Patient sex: F
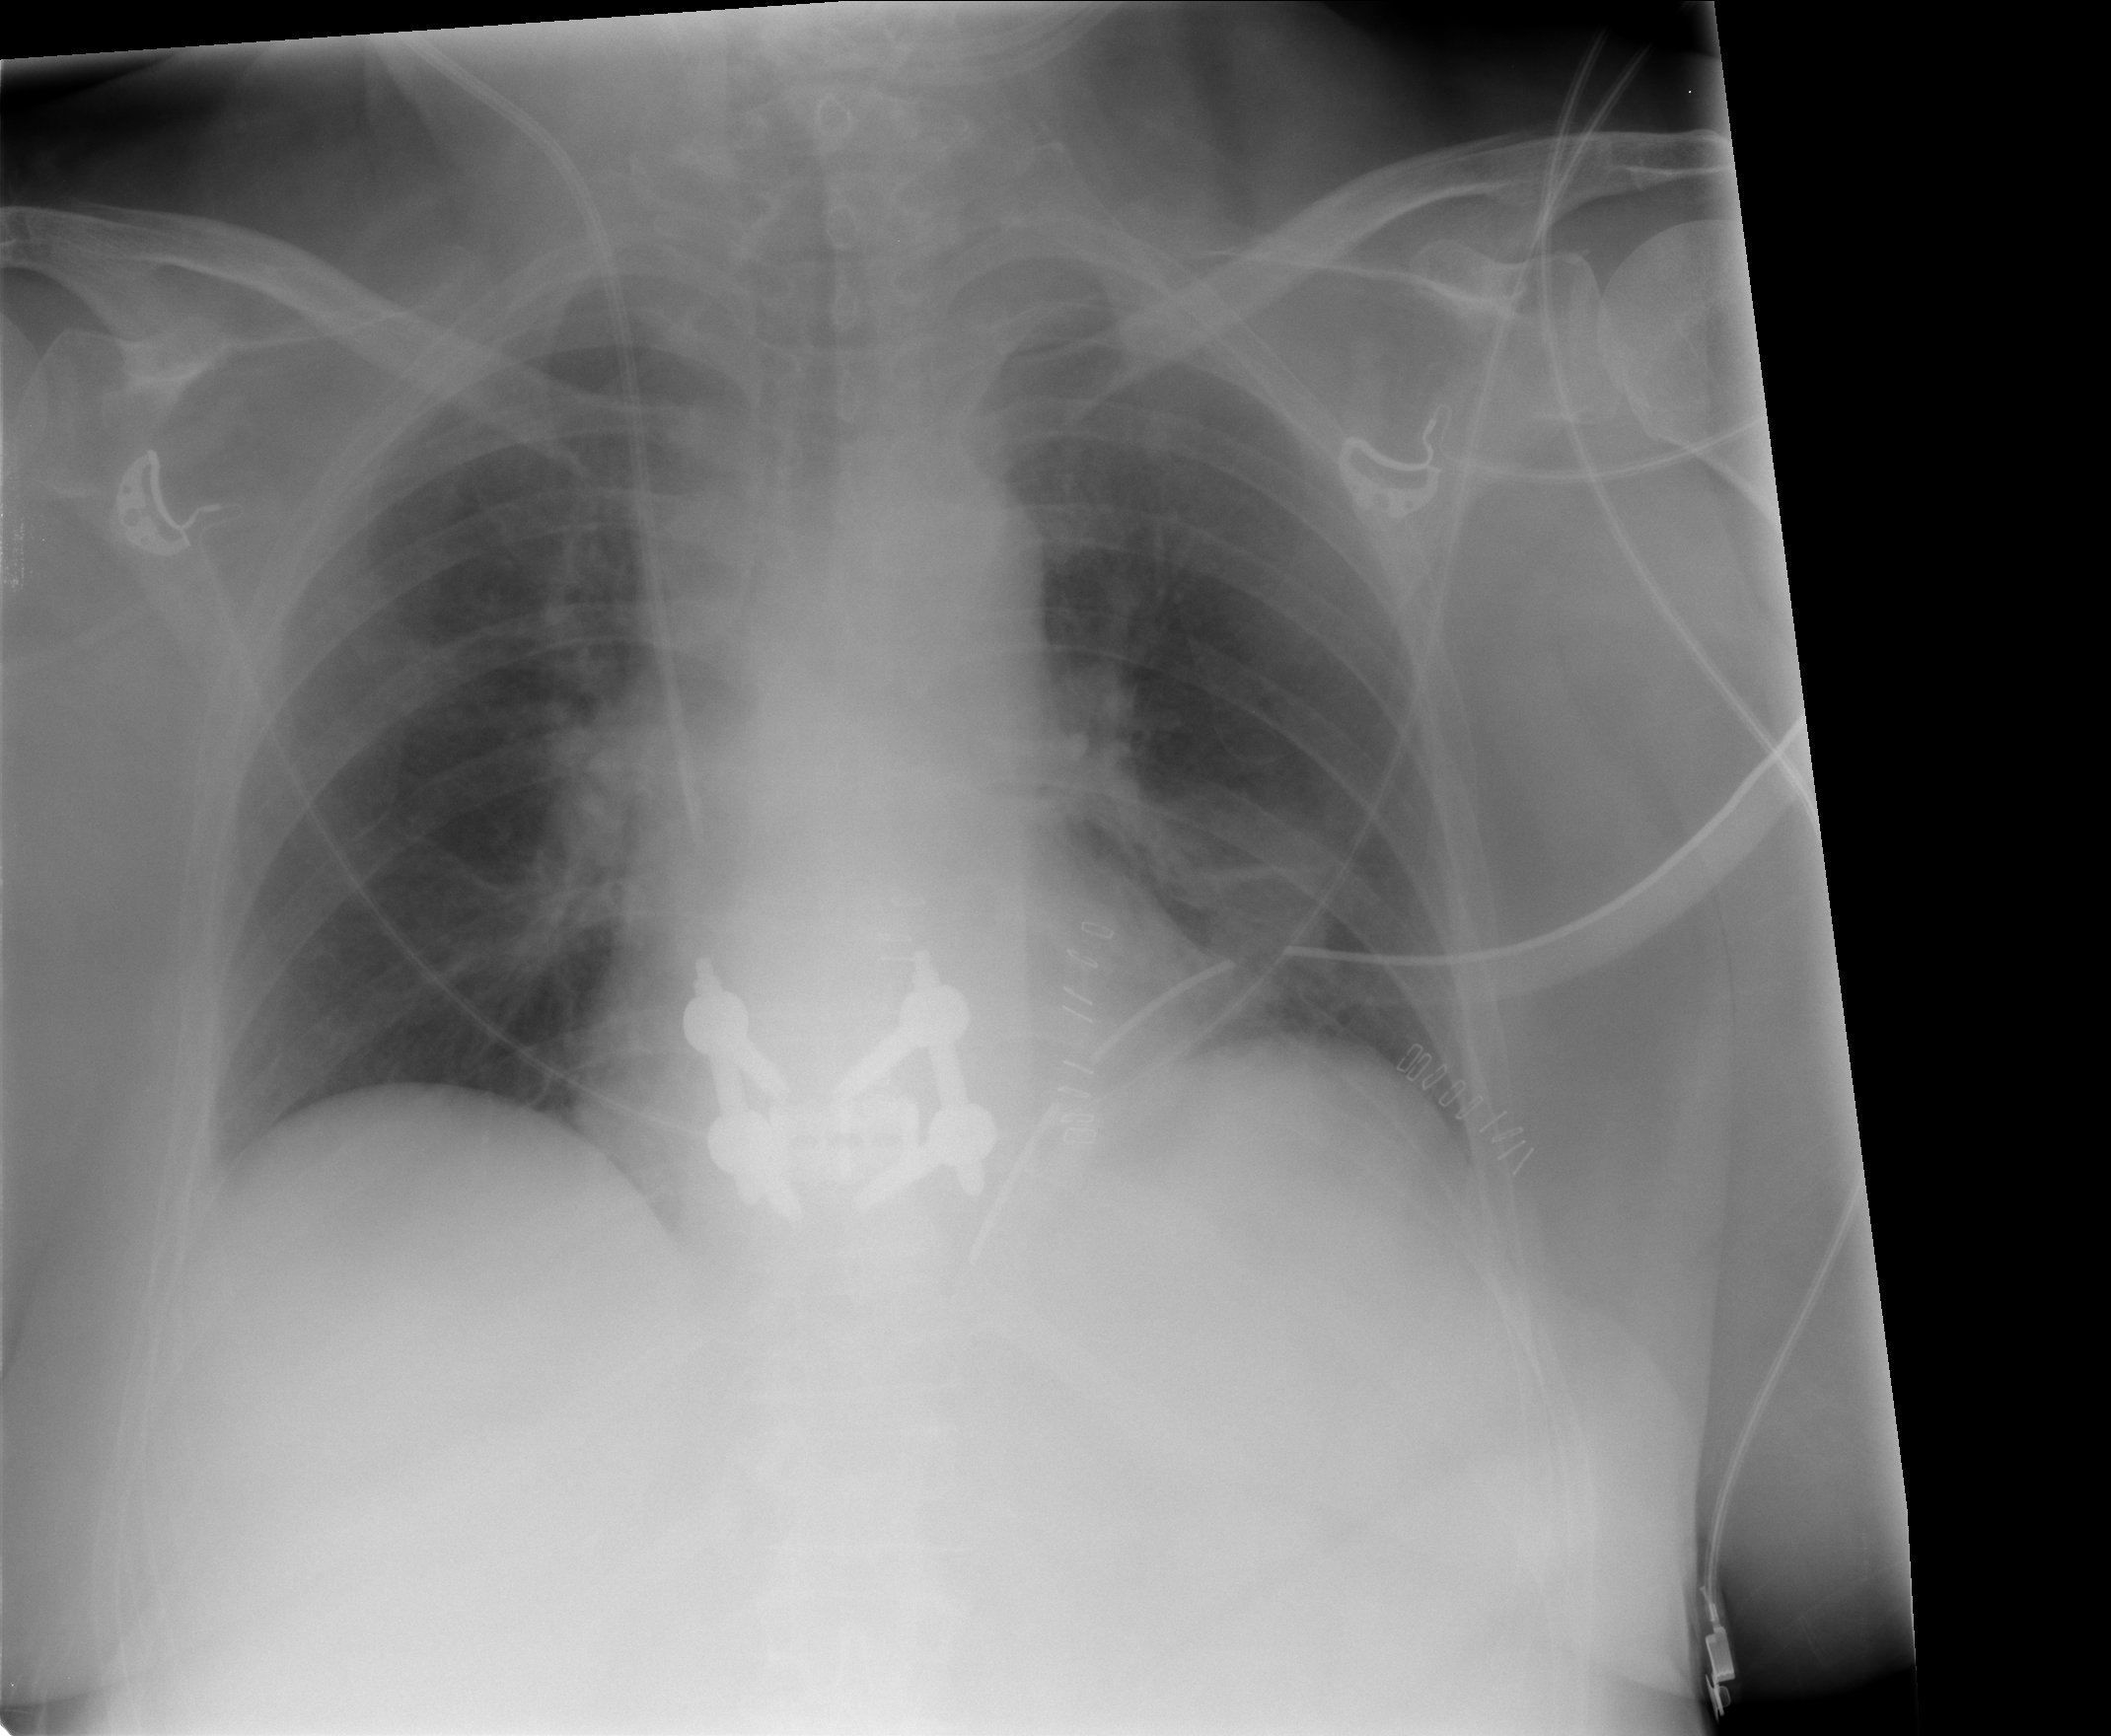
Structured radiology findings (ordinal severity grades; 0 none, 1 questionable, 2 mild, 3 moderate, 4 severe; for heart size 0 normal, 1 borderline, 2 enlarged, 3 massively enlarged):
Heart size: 0
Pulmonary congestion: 0
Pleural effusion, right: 0
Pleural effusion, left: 0
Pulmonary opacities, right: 0
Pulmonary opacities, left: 0
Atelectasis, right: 0
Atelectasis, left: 2